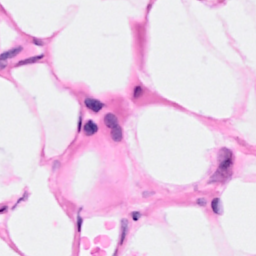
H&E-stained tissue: Breast